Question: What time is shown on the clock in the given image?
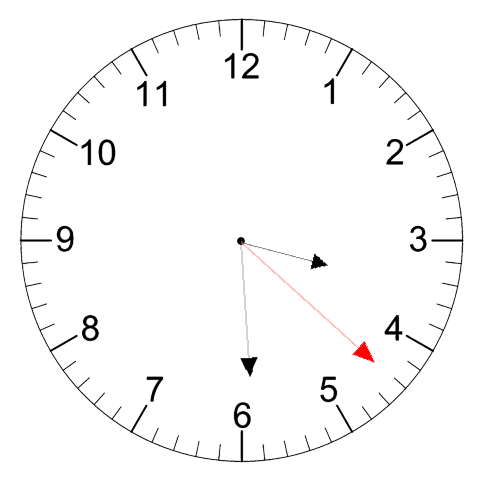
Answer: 03:29:22